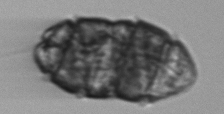
Label: Margalefidinium